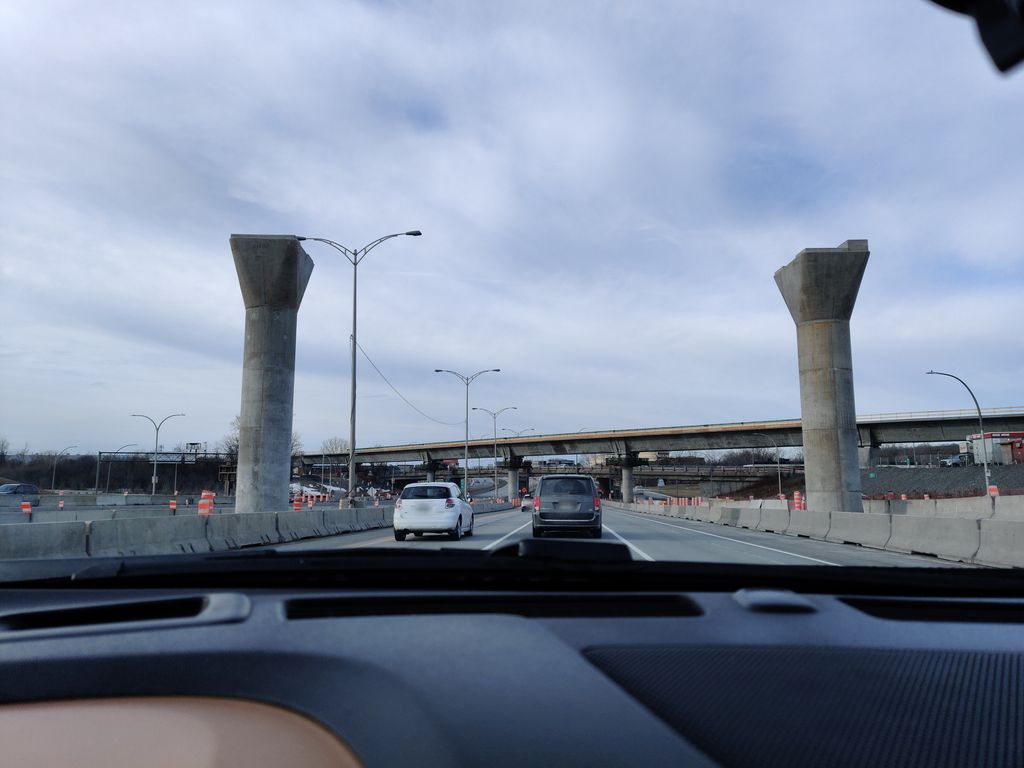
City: montreal